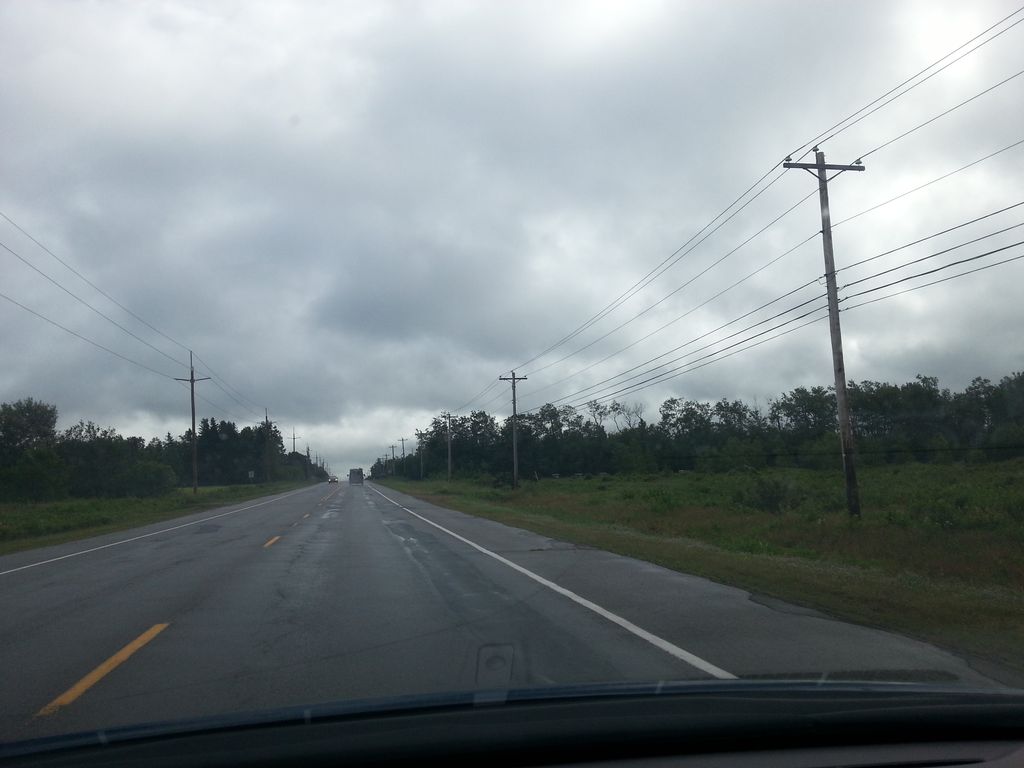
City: charlottetown